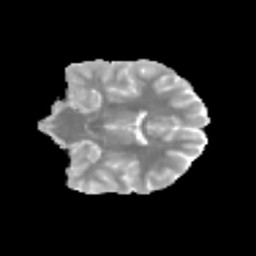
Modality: MD
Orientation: coronal
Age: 14
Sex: female
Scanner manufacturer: siemens
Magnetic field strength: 3 T
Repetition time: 3.8 s
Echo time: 0.07 s